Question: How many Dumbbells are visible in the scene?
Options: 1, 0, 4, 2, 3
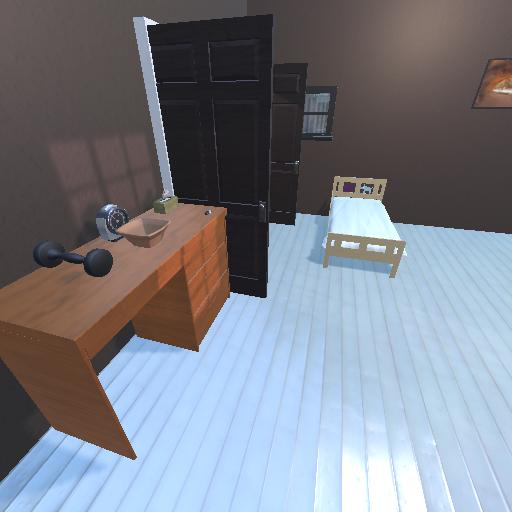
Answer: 1